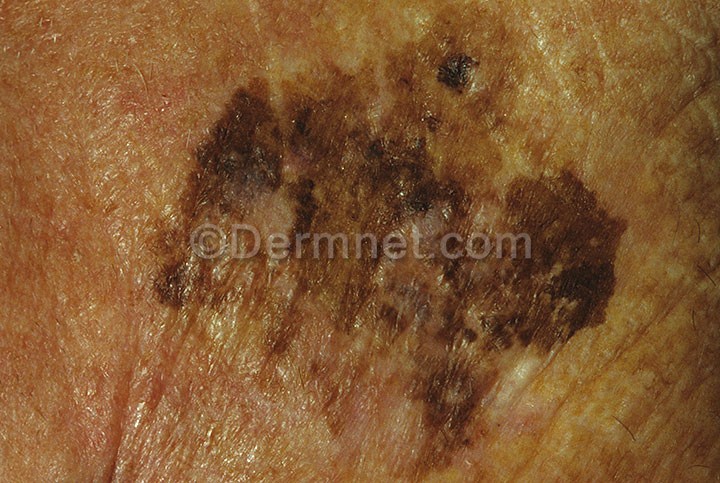
Disease: Melanoma Skin Cancer Nevi and Moles